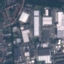
Land use / land cover class: Industrial